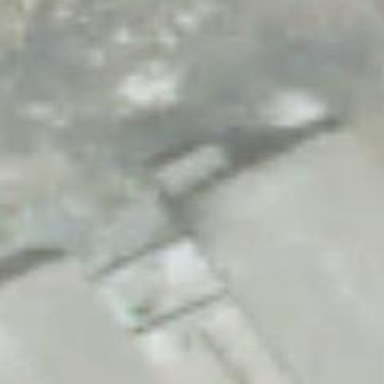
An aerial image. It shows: Wall barrier.